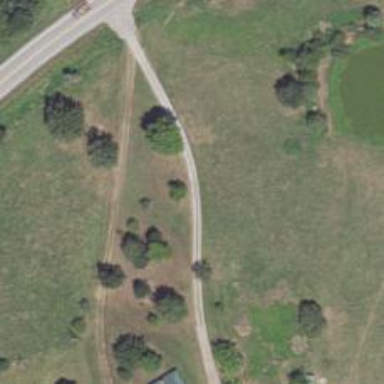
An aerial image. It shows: Driveway.